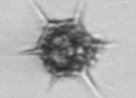
Label: Dictyocha